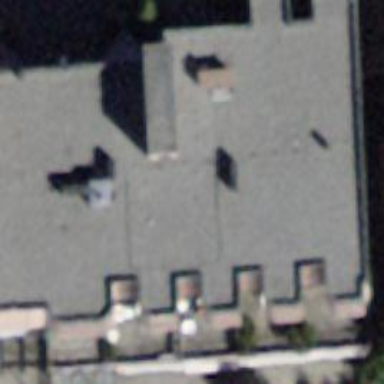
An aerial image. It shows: Building with flat roof.